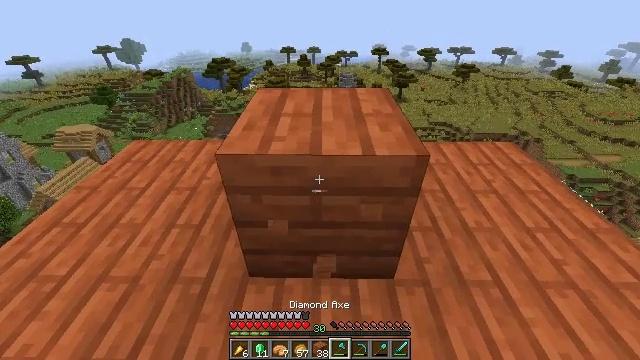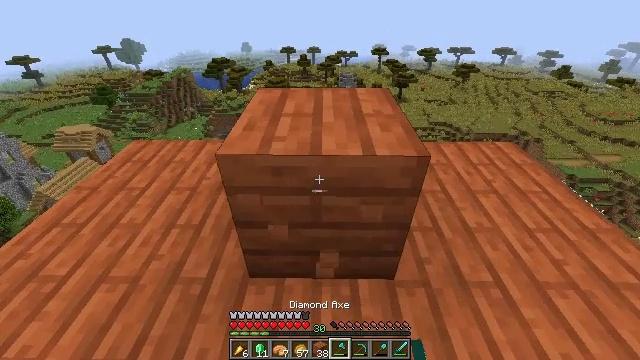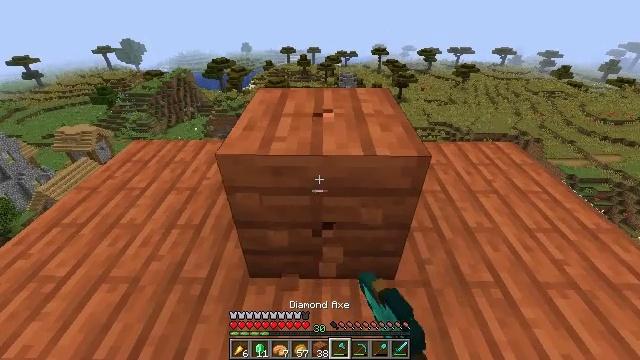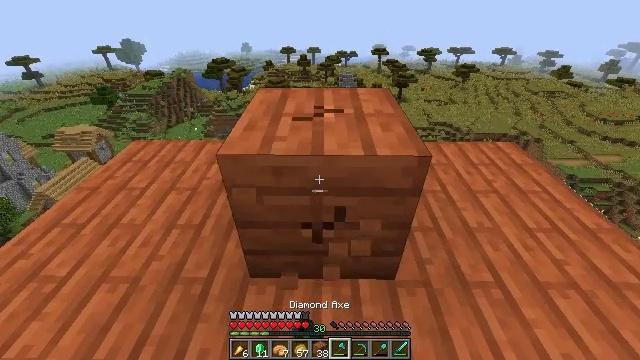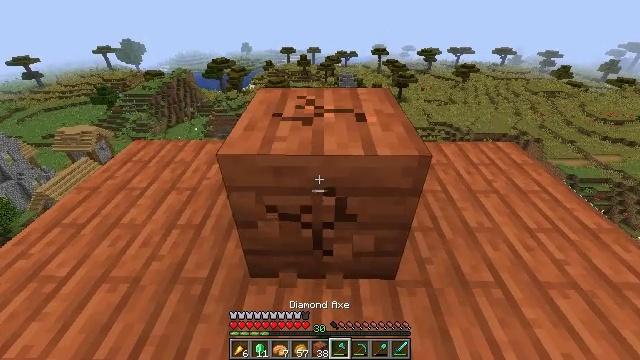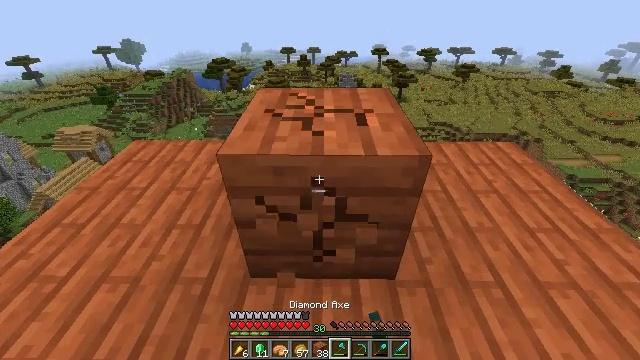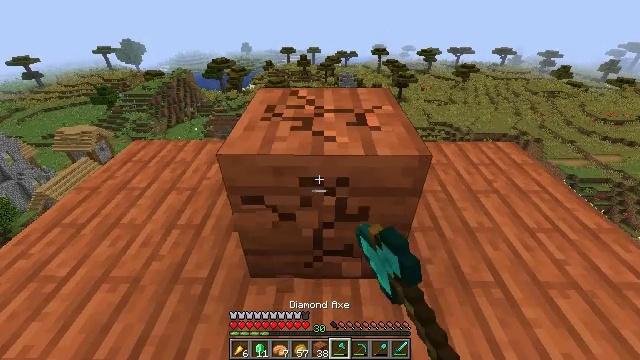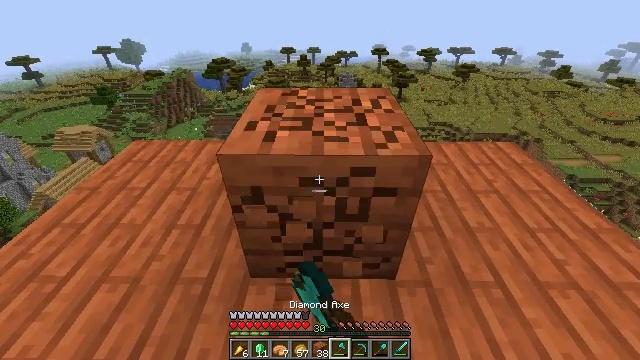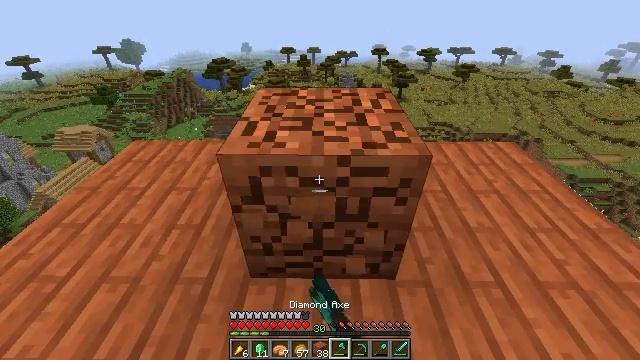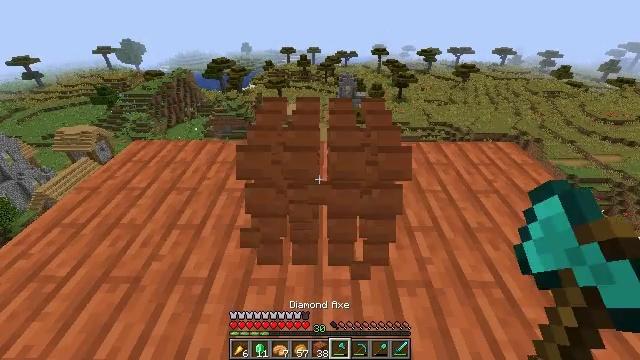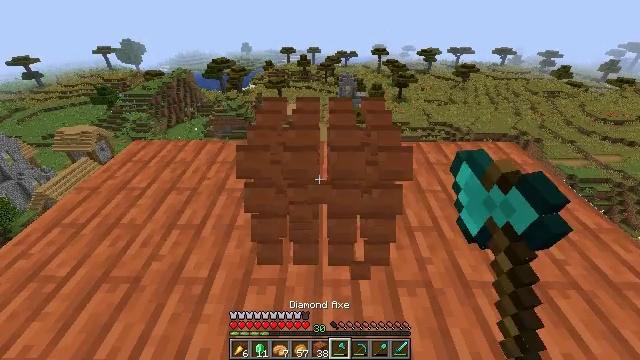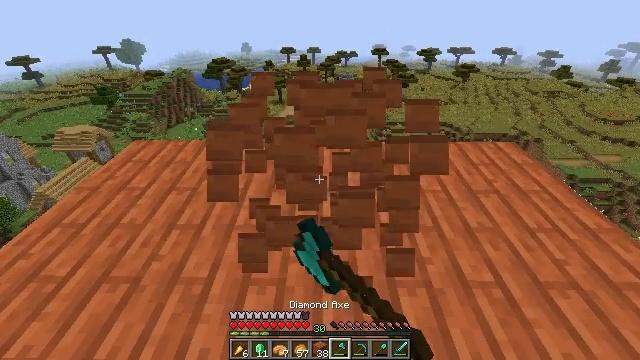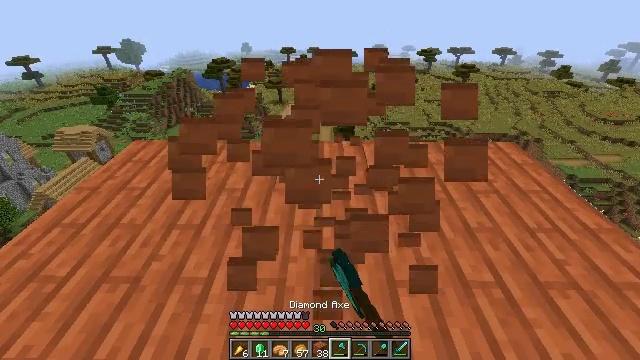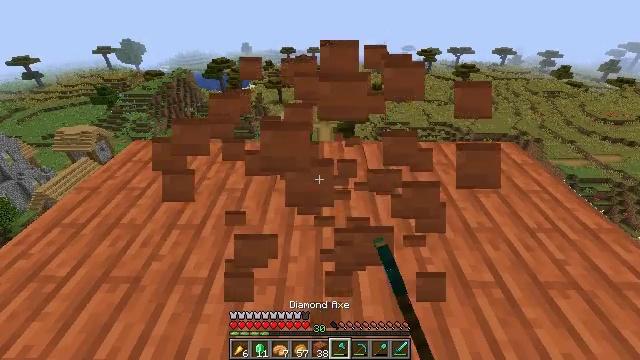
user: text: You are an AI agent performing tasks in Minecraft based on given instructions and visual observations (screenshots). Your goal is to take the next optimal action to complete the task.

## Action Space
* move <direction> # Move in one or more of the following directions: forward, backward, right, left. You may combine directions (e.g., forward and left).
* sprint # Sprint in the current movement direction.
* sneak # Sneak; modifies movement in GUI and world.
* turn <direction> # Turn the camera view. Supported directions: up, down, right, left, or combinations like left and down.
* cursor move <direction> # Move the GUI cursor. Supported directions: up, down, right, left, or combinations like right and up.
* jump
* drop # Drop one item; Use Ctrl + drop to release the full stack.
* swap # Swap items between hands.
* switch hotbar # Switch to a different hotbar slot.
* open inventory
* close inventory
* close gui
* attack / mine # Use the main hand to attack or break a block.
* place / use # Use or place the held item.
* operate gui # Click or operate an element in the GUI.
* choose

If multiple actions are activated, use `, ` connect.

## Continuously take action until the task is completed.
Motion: motion action
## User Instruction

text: Mine acacia planks.
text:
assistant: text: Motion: attack / mine
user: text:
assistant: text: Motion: attack / mine
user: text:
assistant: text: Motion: attack / mine
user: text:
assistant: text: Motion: attack / mine
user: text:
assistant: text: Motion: attack / mine
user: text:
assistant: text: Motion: attack / mine
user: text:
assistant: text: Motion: attack / mine
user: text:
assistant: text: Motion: attack / mine
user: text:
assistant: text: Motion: attack / mine
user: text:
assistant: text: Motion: attack / mine
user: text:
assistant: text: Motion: attack / mine
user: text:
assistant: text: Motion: attack / mine
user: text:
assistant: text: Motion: attack / mine
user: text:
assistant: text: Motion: attack / mine